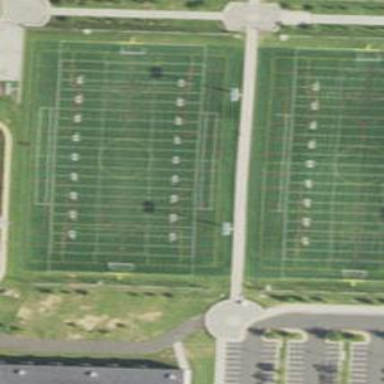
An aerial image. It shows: Pitch with artificial turf used for American football and soccer.